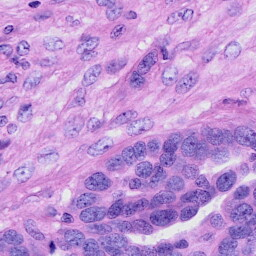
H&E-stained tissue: Ovarian